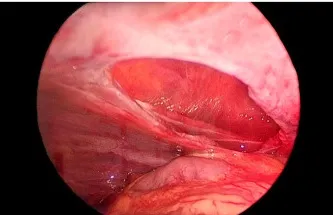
(A) Abdominal wall defect observed during surgery.
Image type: endoscopy (other_endoscopy)